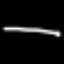
Label: pencil